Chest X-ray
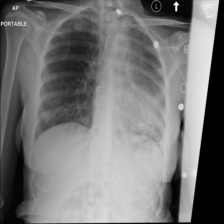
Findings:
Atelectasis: negative
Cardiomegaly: negative
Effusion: negative
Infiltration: negative
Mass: negative
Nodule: negative
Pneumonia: negative
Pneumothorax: negative
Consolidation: negative
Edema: negative
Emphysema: negative
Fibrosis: negative
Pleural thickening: negative
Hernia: negative